三年级 · 度量几何学
一块长方形菜地, 长 24 米, 宽 16 米, 菜地中有一条小河穿过, 小河的宽是 3 米, 这块菜地实际可种的面积是多少平方米?

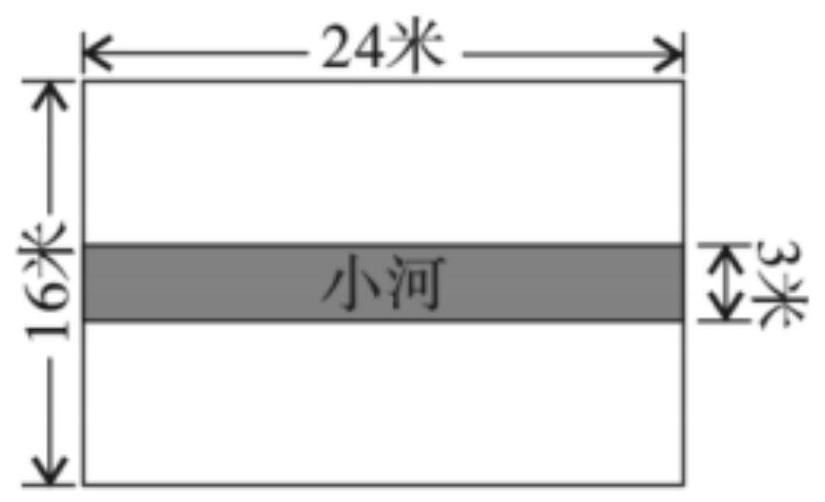
答案: 解312 平方米

【分析】 根据长方形的面积 $=$ 长 $\times$ 宽, 用大长方形的面积减去小河的面积, 就是这块菜地实际可种的面积，把数据代入公式解答即可。

【详解】 $24 \times 16-24 \times 3$

$=384-72$

$=312($ 平方米 $)$

答：这块菜地实际可种的面积是 312 平方米。

【点睛】此题主要考查长方形的面积公式在实际生活中的应用, 关键是熟记公式。